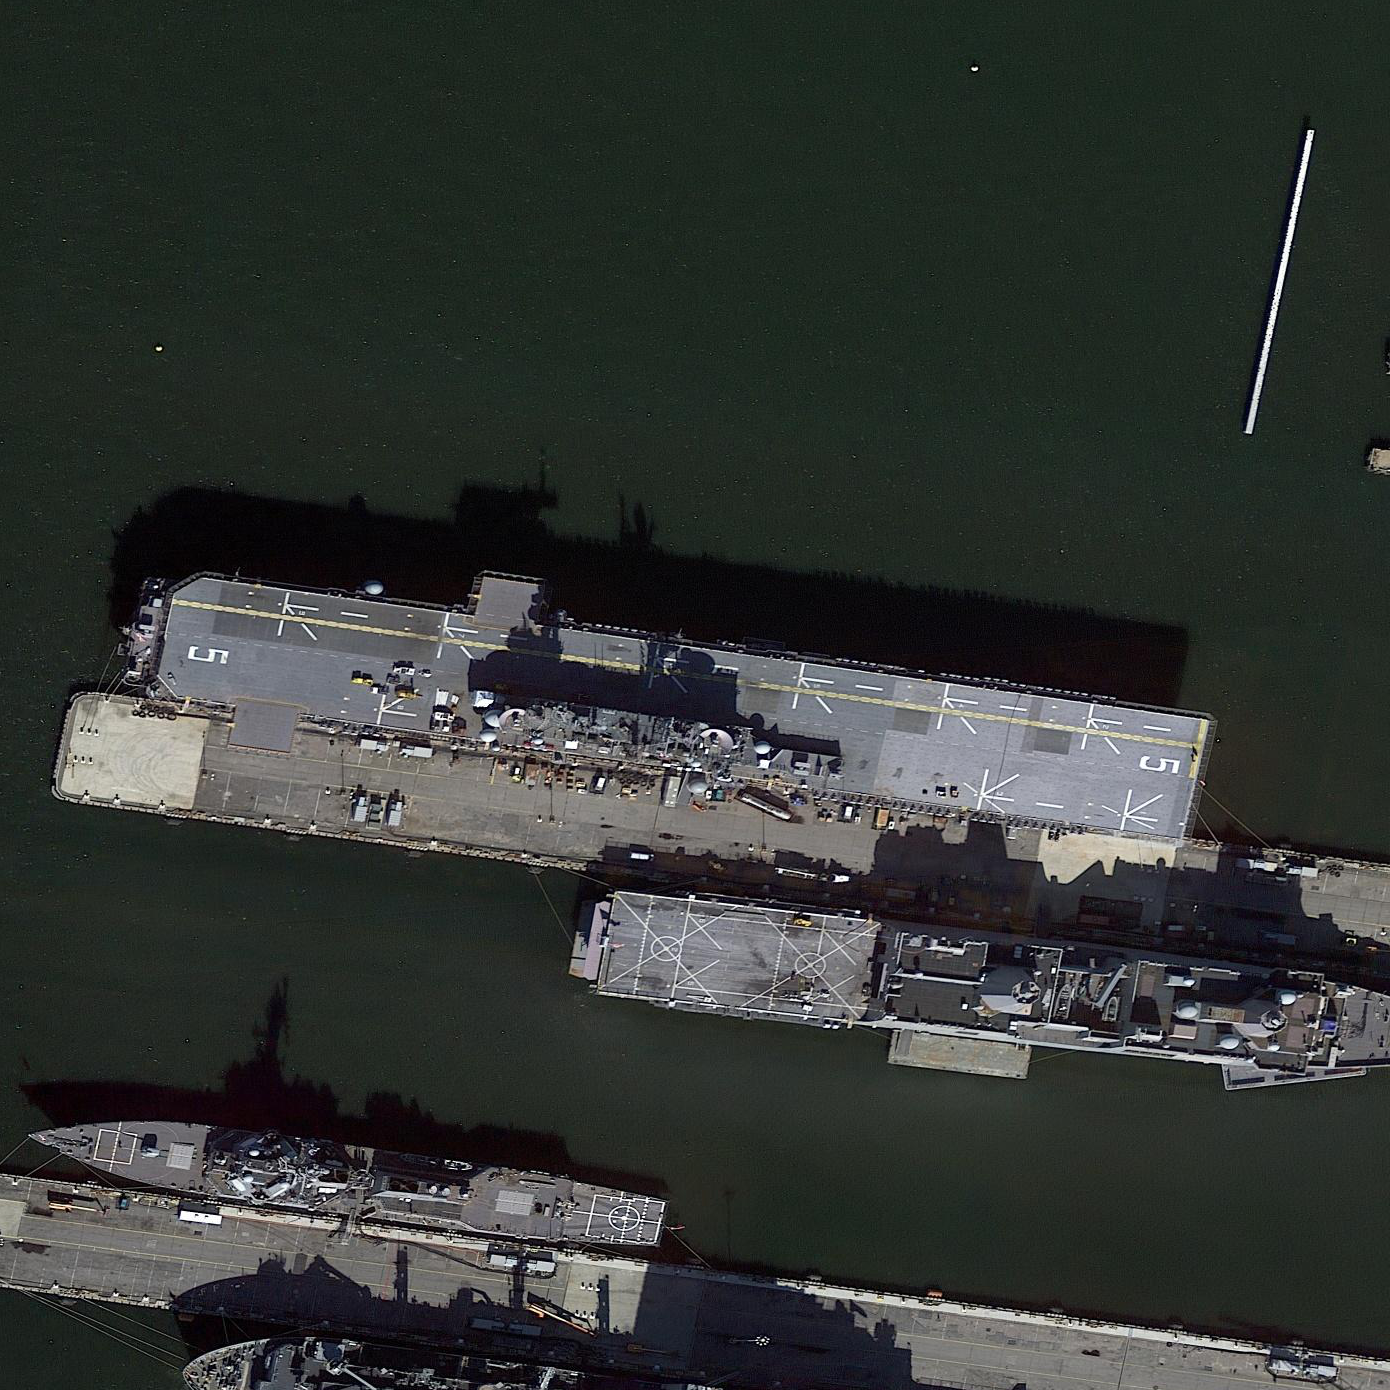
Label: assault